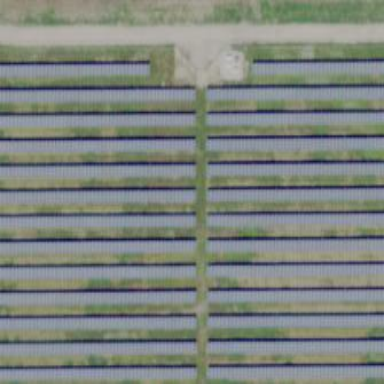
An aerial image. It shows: Solar power plant utilizing photovoltaic technology to produce electricity.